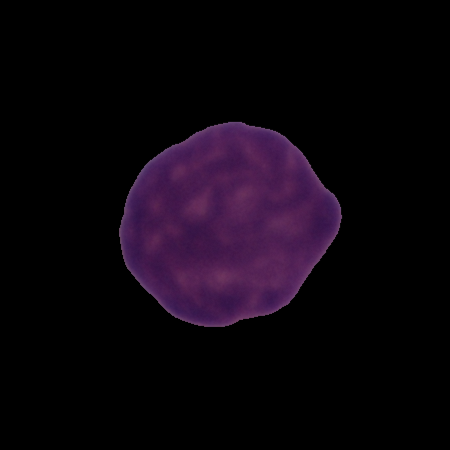
Label: healthy